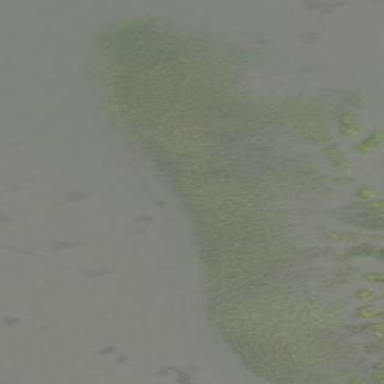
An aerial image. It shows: Tidal marsh wetland.